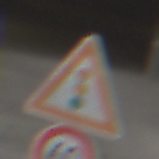
Verkehrszeichen: Lichtzeichenanlage
Zusatzzeichen unten: Geschwindigkeit60
Umgebung: Roofed, Urban
Tageszeit: Midday
Wetter: Overcast
Licht: Artificial
Jahreszeit: NotSpecified
Kontrast: MediumContrast